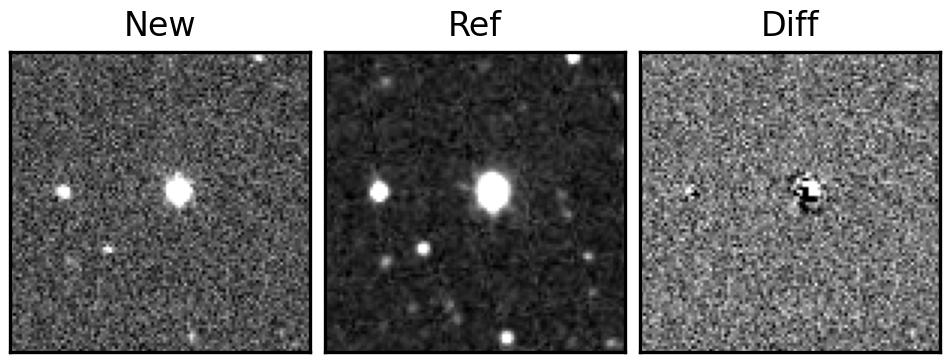
Label: bogus